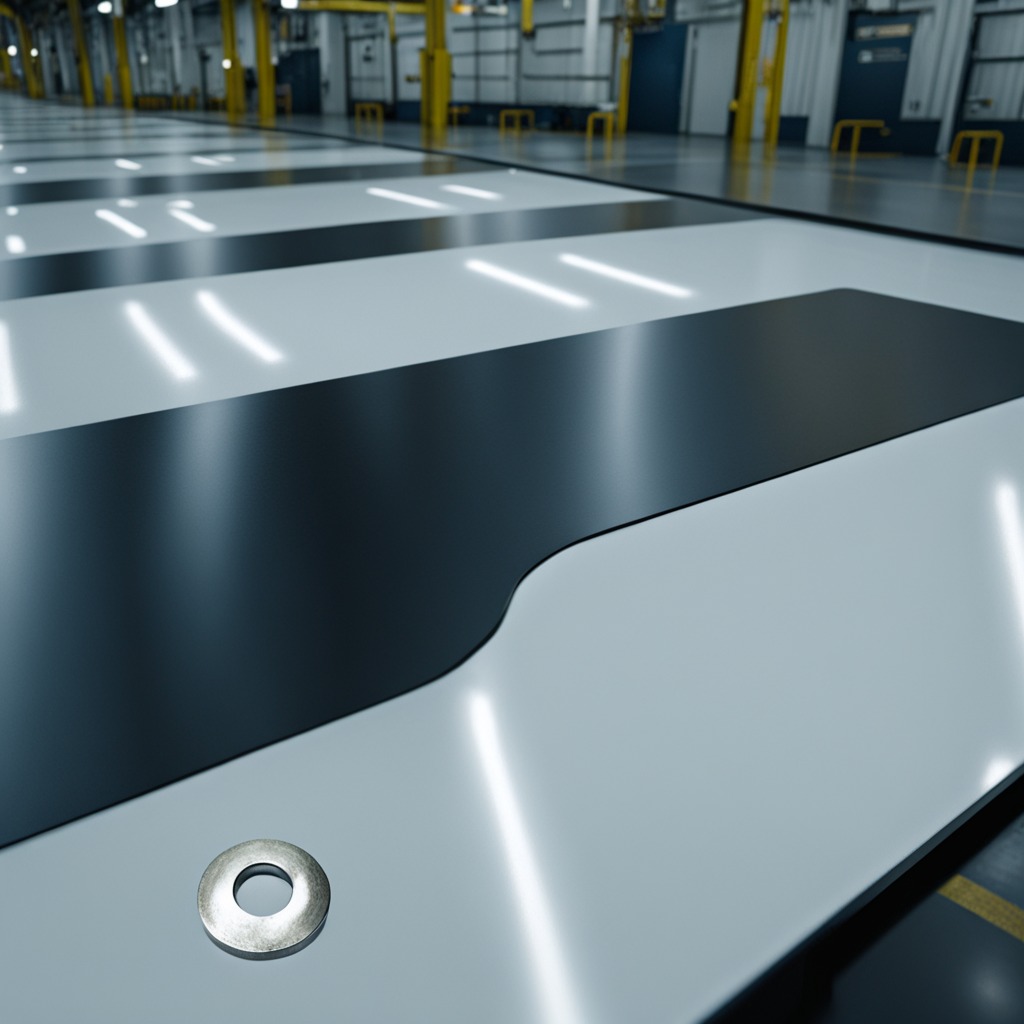
A flat metal washer is lying on the table.